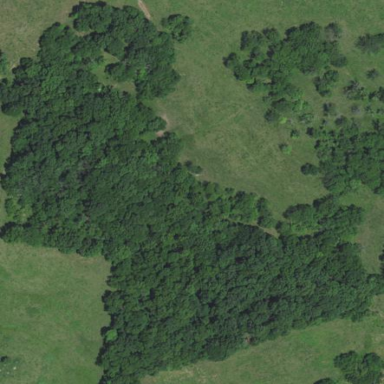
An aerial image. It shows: Deciduous broadleaved woodland.